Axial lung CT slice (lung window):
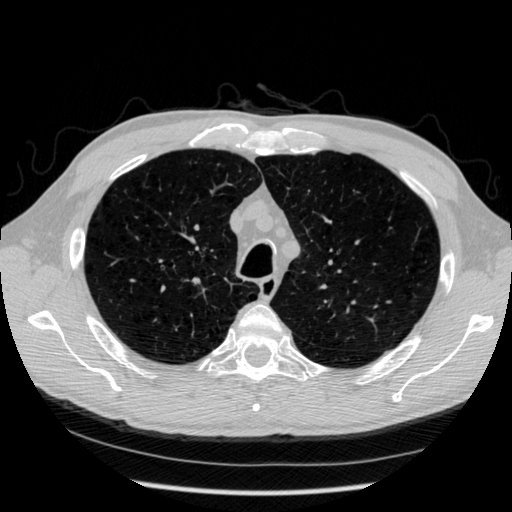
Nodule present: no